Field crop: tomato
Growth stage: 1
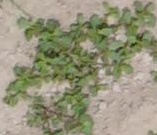
Species: portulaca